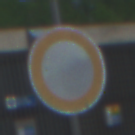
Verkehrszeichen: VerbotFahrzeugeAllerArt
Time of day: MorningAfternoon
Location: Outdoor (Urban)
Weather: PartlyCloudy
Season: NotSpecified
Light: Natural